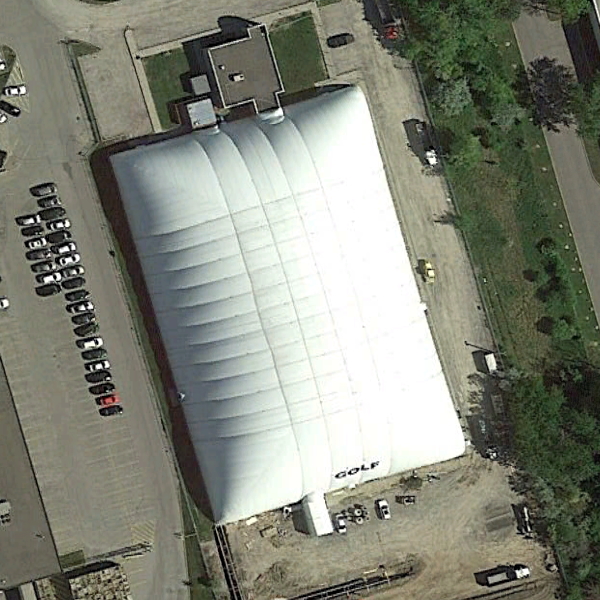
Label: Center